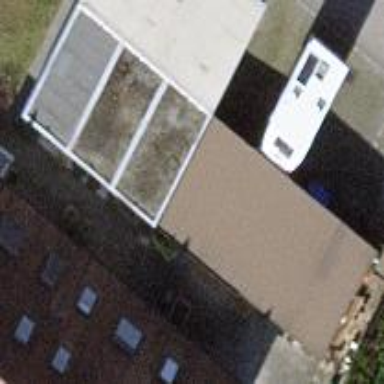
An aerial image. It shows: Group of garages.